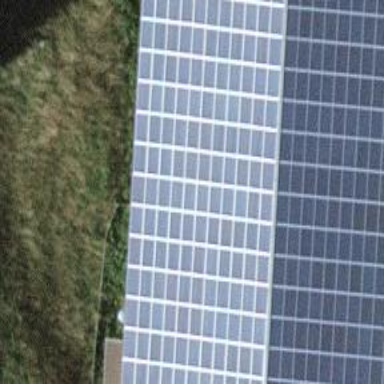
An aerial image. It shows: Solar power generator utilizing photovoltaic technology with solar photovoltaic panels.